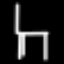
Label: chair